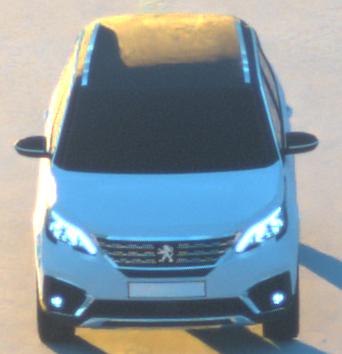
Make: Peugeot
Model: 5008 1.2 PureTech 130 Active
Detailed model: 5008 (II) (03/17 - 09/20)
Model produced from: 2017/03
Model produced until: 2018/07
Doors: 5
Color: white
Road condition: dry road
Daytime: sunrise or sunset
Contrast: medium contrast